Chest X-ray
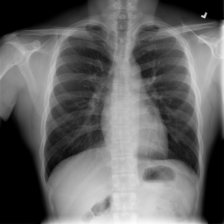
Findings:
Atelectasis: negative
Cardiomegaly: negative
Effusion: negative
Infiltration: negative
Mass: negative
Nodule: negative
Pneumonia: negative
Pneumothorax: negative
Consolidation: negative
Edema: negative
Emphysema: negative
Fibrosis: negative
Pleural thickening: negative
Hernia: negative